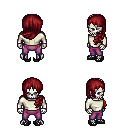
a pixel art fantasy rpg character, male body template, skeleton, white long-sleeve shirt, magenta pants, brunette left-swept hairstyle, ghillies, four views (front, back, left, right), 2x2 character sprite sheet, small pixel art, hard edges, no anti-aliasing